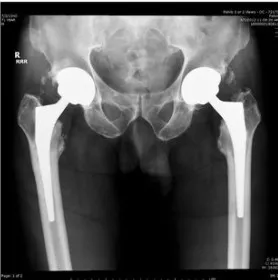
Pre-operative anteroposterior (AP) and lateral hip radiographs (A-B) demonstrating metaphyseal loosening of the femoral component.
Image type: radiology (x_ray)